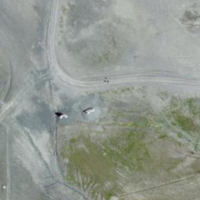
EUNIS habitat code: 48
Species observed at this site:
Doronicum grandiflorum